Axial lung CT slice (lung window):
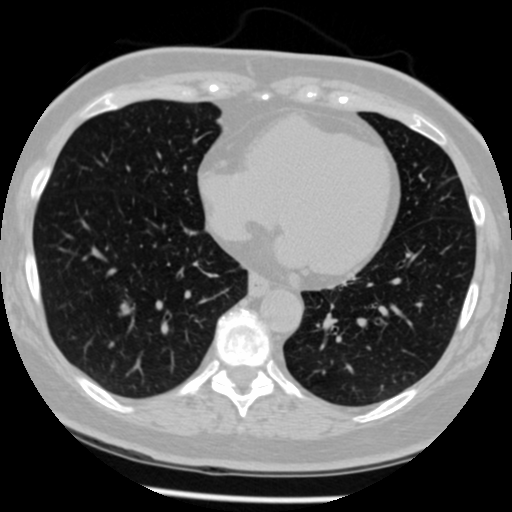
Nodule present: no